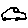
Label: car